Question: How do you change the small image showed in a browsers tab when viewing image using HTML? Sorry, I am new to programming.

The small image is what I am talking about.
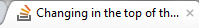
Answer: it's called a <URL>:
place the favicon.ico file in the www root and use the following code:
'''
<link rel="shortcut icon" href="/favicon.ico">
'''